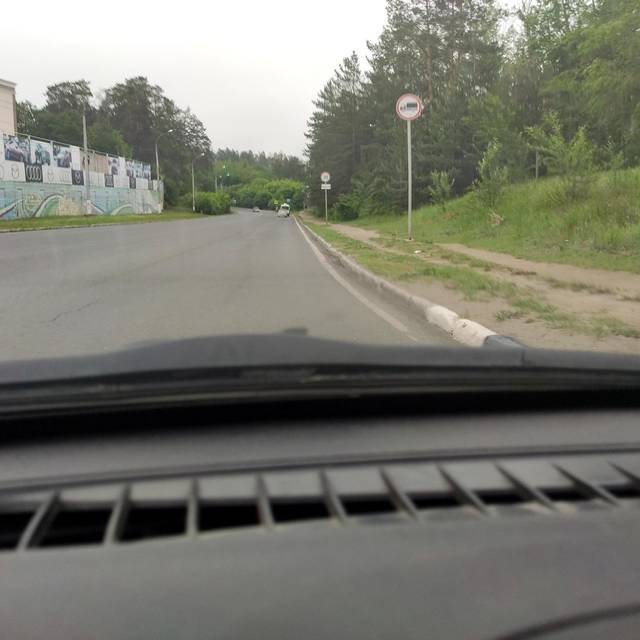
Region: Russia
Coordinates: 53.495, 49.289